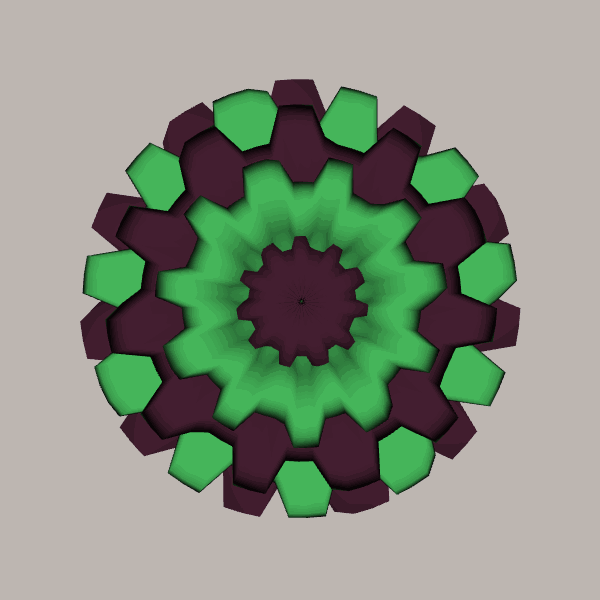
Background: light